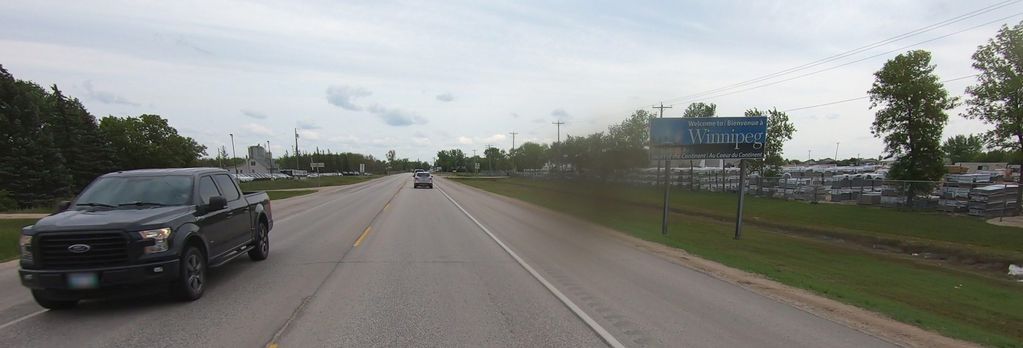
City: winnipeg